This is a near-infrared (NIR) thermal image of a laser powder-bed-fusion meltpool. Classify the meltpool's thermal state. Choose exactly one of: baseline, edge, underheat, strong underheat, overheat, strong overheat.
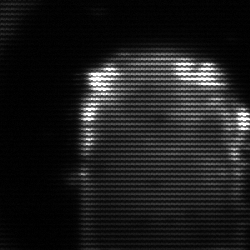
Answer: baseline